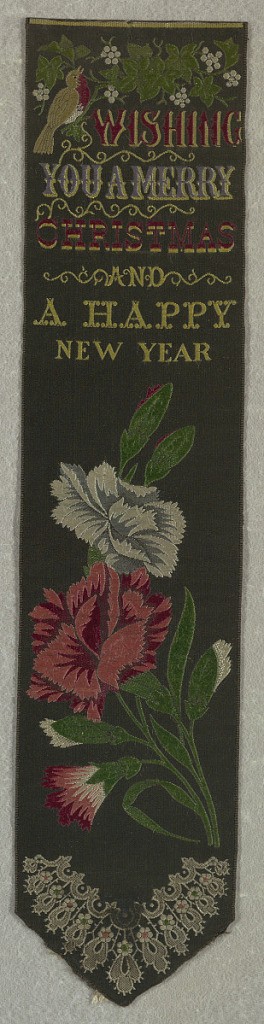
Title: Bookmark
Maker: Thomas Stevens, English, 1828–1888
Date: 1870–1880
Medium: silk Technique: jacquard woven
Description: Black ribbon with a robin on a vine with white berries at top. Just below the text: "Wishing You a Merry Christmas and a Happy New Year." Below text, a bouquet of red and white carnations and a conventionalized lace pattern in a V-shape at the very bottom.